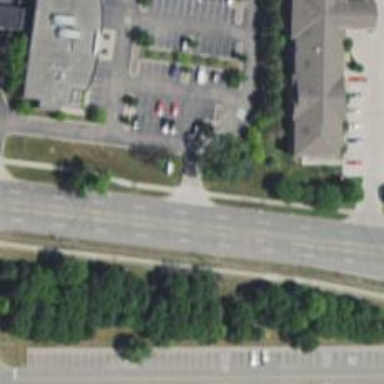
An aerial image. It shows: Unmarked crossing on footway.